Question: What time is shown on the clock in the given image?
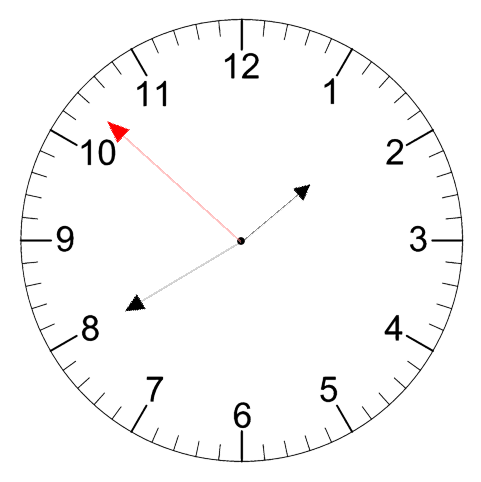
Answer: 01:39:52